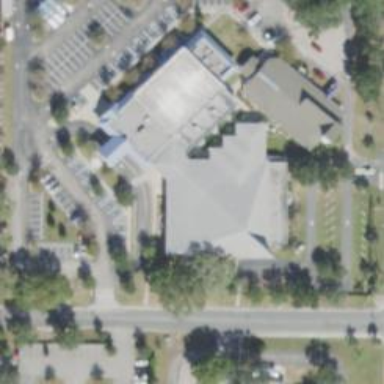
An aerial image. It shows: Building that is place of worship.